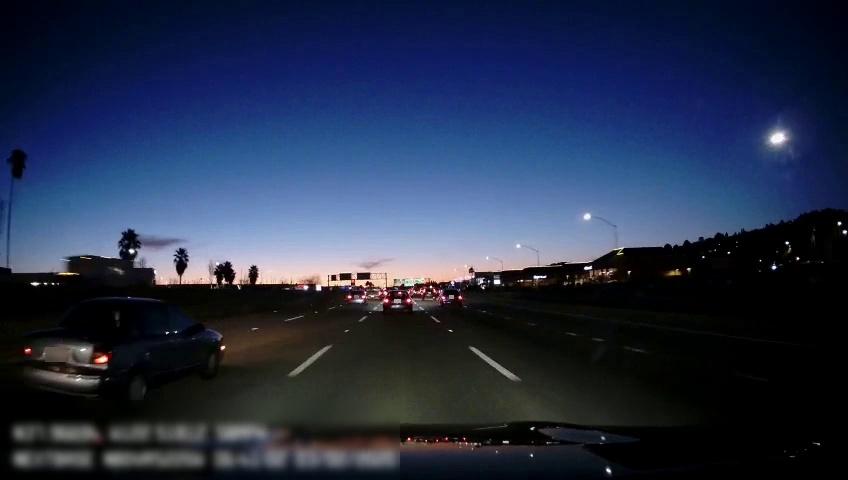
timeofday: Night
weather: Other
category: Drivable Space
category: Vehicles | Car
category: Vehicles | Truck
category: Vehicles | Car
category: Vehicles | SUV
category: Vehicles | Car
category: Vehicles | Car
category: Lanes | Alternate Lane
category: Lanes | Alternate Lane
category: Lanes | Current Lane
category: Lanes | Current Lane
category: Lanes | Alternate Lane
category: Lanes | Alternate Lane